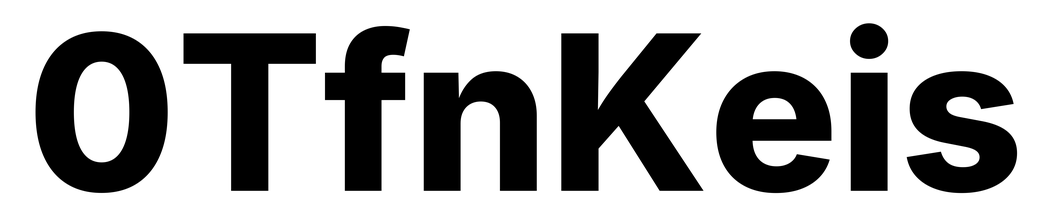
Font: Inter_ExtraBold